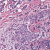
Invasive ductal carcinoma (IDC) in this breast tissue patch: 1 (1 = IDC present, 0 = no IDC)